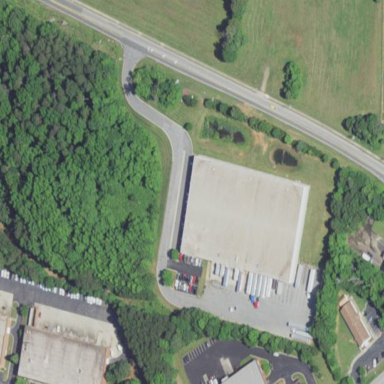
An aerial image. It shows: Commercial building.